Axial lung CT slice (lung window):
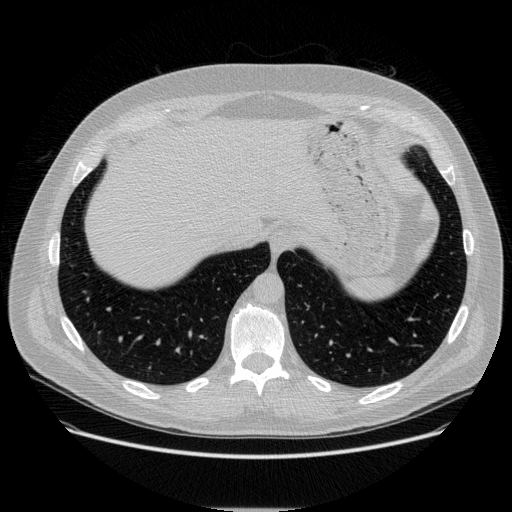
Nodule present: no